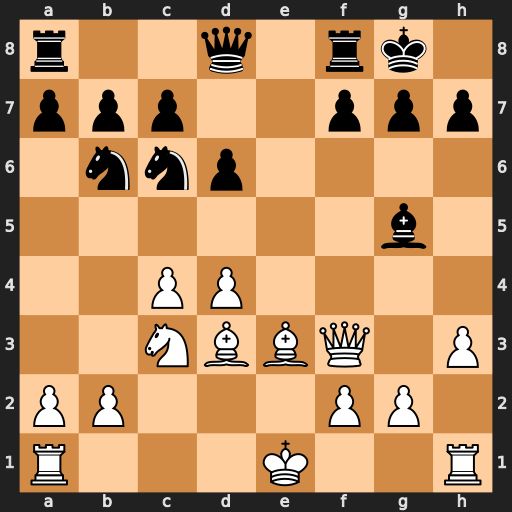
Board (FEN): r2q1rk1/ppp2ppp/1nnp4/6b1/2PP4/2NBBQ1P/PP3PP1/R3K2R
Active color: w
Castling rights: KQ
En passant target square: -
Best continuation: Qf5 g6 Qxg5